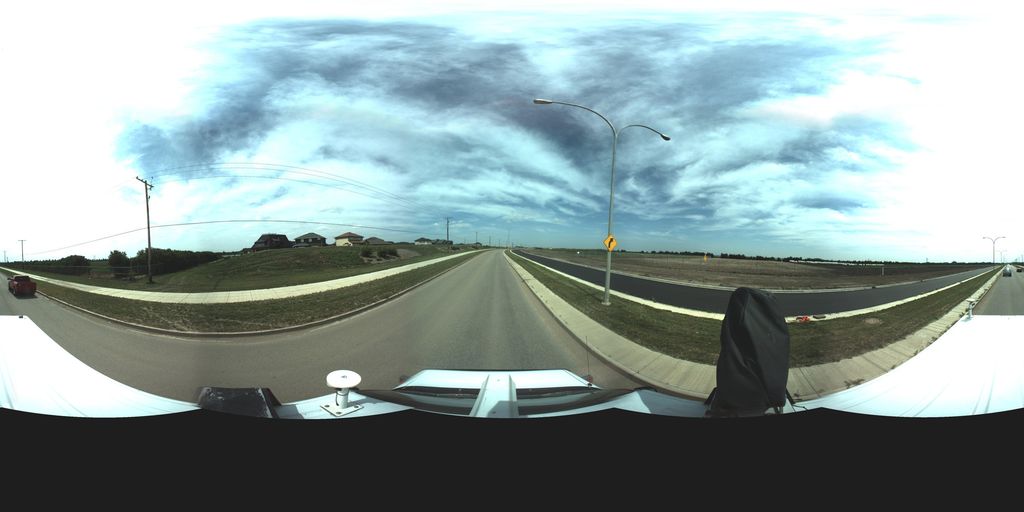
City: saskatoon